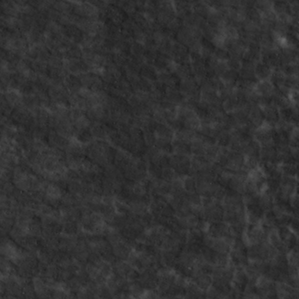
Label: non_frost